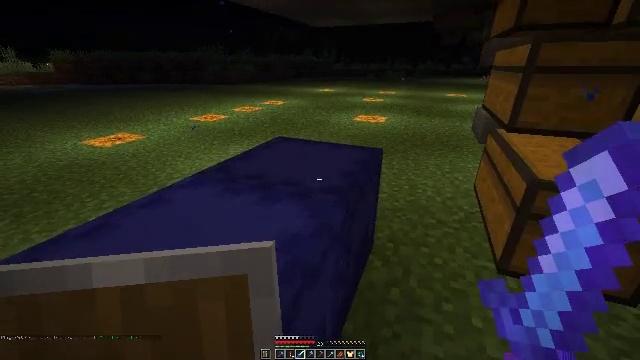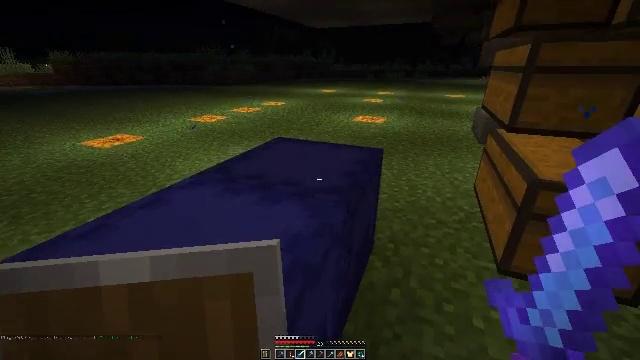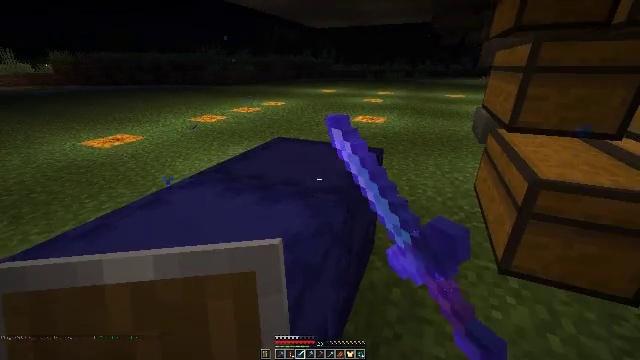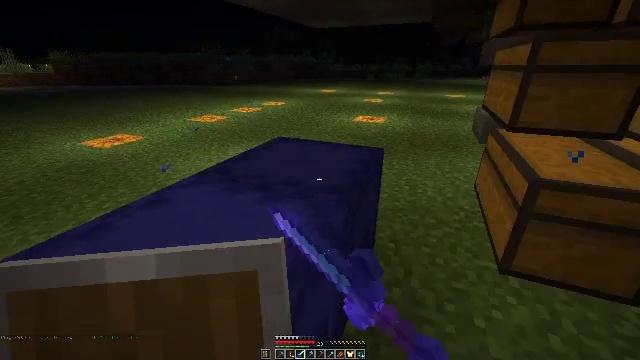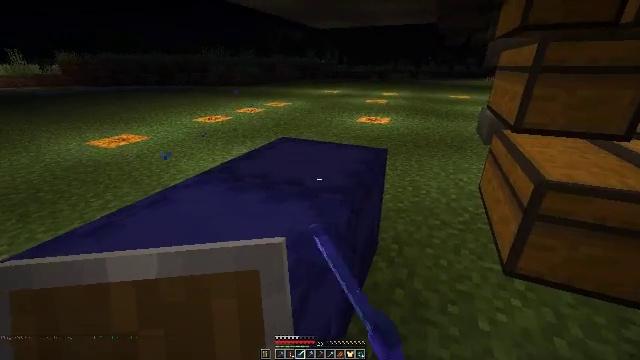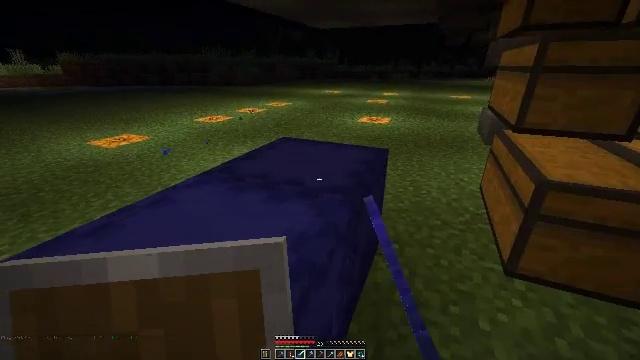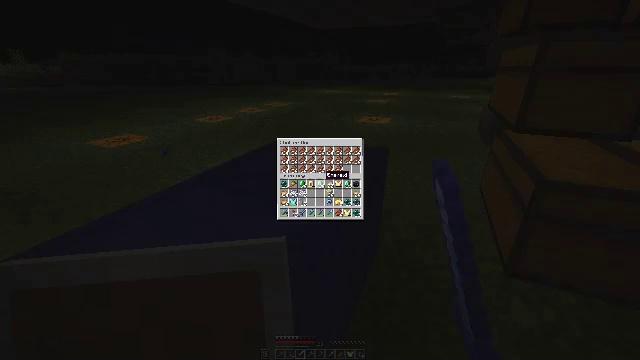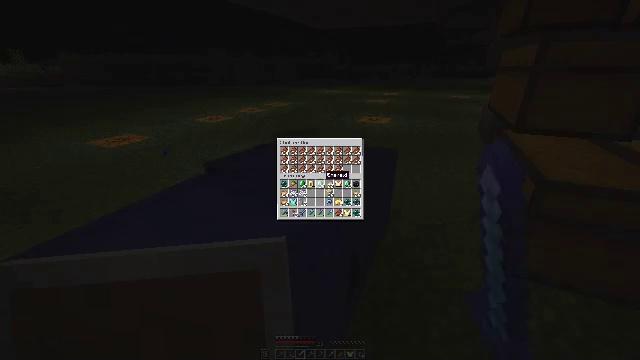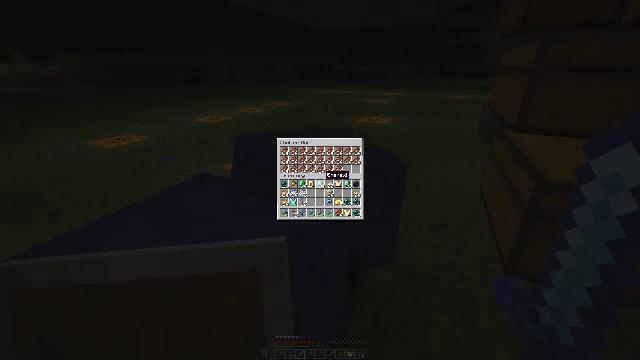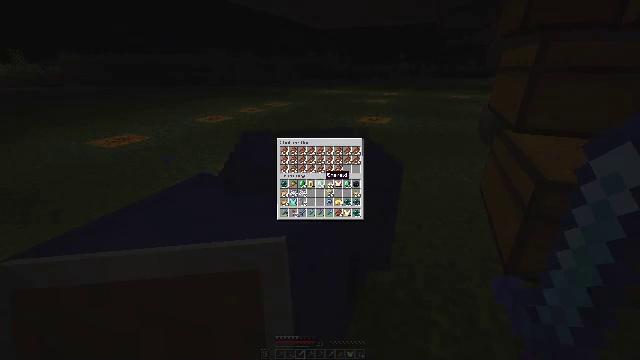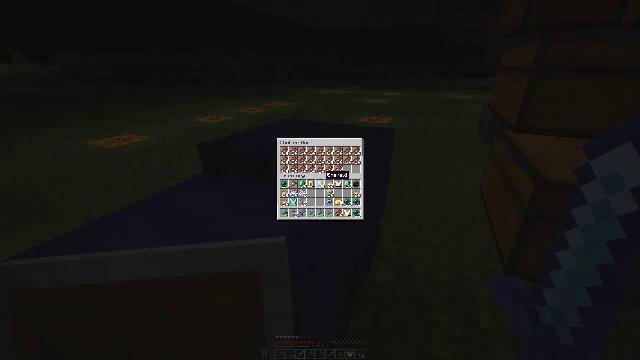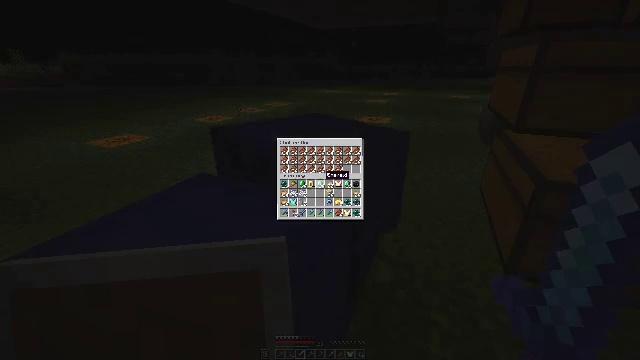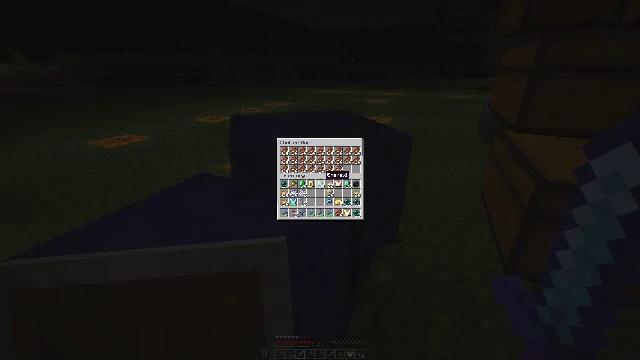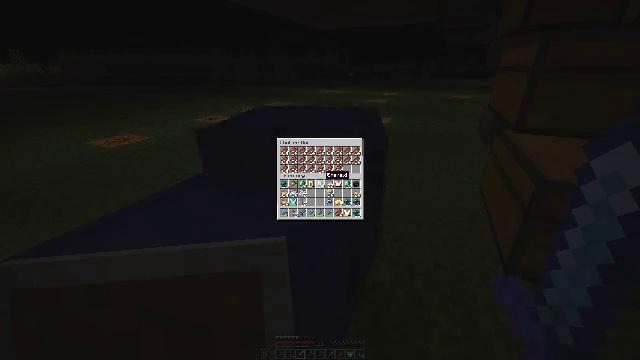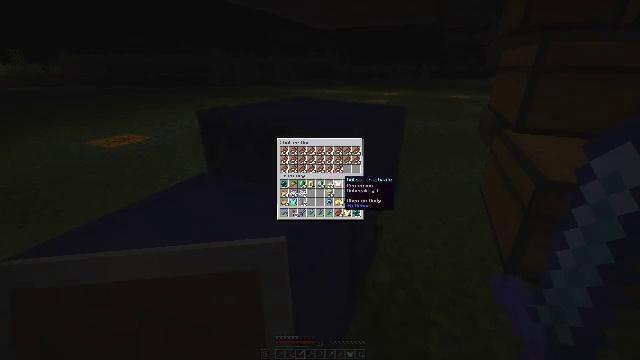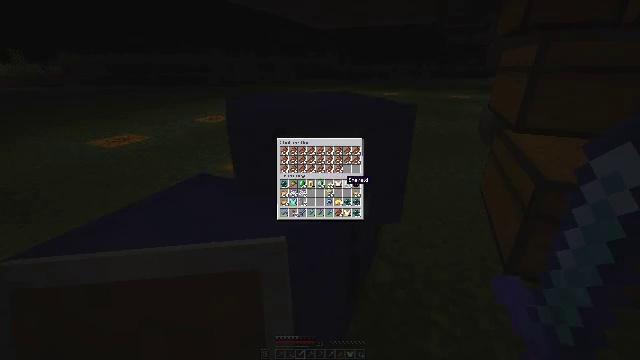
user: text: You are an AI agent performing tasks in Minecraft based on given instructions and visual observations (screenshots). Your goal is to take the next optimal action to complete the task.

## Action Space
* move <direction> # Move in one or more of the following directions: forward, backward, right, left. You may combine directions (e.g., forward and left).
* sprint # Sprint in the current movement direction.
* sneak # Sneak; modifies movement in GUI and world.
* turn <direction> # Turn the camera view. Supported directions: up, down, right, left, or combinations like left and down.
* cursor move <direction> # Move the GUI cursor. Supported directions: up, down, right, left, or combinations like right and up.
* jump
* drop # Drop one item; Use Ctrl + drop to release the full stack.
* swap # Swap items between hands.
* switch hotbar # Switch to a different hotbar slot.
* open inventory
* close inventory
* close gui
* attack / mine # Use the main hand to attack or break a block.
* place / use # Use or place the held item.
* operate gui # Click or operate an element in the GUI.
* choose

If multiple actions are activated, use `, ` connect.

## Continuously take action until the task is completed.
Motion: motion action
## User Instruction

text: Break the blue shulker box to pick it up.
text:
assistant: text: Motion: use / place
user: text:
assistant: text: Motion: use / place
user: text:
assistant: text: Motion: use / place
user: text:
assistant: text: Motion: use / place
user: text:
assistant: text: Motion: no_op
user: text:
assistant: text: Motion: no_op
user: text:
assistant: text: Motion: no_op
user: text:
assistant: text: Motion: no_op
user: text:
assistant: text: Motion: no_op
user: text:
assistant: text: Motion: no_op
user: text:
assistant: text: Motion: no_op
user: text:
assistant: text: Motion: no_op
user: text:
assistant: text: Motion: no_op
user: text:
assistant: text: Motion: turn right and down
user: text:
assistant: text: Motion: no_op
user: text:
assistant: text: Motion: close inventory
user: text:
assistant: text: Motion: close inventory
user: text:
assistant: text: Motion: turn right, close inventory
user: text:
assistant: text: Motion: move forward, turn right
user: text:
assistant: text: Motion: move forward, turn right
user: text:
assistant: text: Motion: move forward, turn right and up
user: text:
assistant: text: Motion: move forward, turn right and up
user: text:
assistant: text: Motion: move forward, turn right and up
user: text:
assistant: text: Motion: move forward, turn right and up
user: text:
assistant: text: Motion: move forward, turn up
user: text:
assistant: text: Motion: move forward, turn up
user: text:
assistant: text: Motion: move forward, turn up
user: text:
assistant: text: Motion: move forward, turn up
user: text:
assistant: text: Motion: turn up
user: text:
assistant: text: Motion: turn left and up